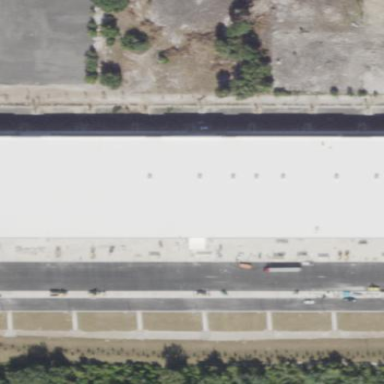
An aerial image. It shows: Warehouse building.